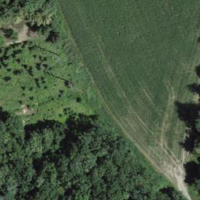
EUNIS habitat code: 44
Species observed at this site:
Prunus padus